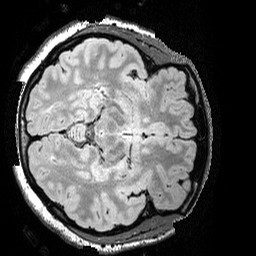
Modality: FLAIR
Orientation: axial
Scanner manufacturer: siemens
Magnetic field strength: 3 T
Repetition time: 5 s
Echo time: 0.391 s